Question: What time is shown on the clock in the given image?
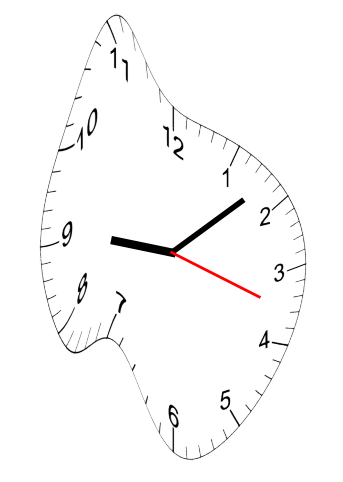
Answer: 09:08:18